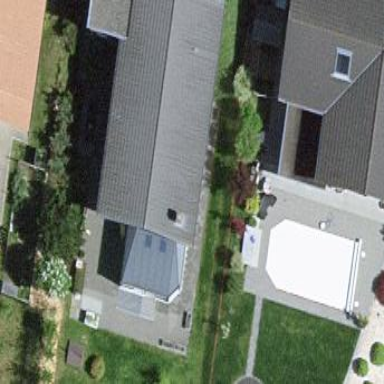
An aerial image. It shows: Residential building.